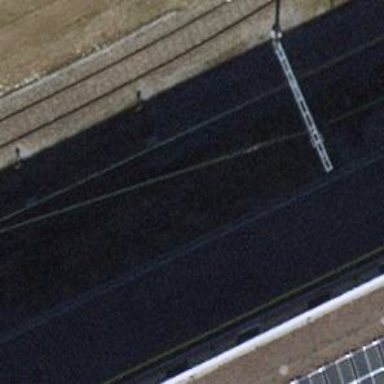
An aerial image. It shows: Railway switch.